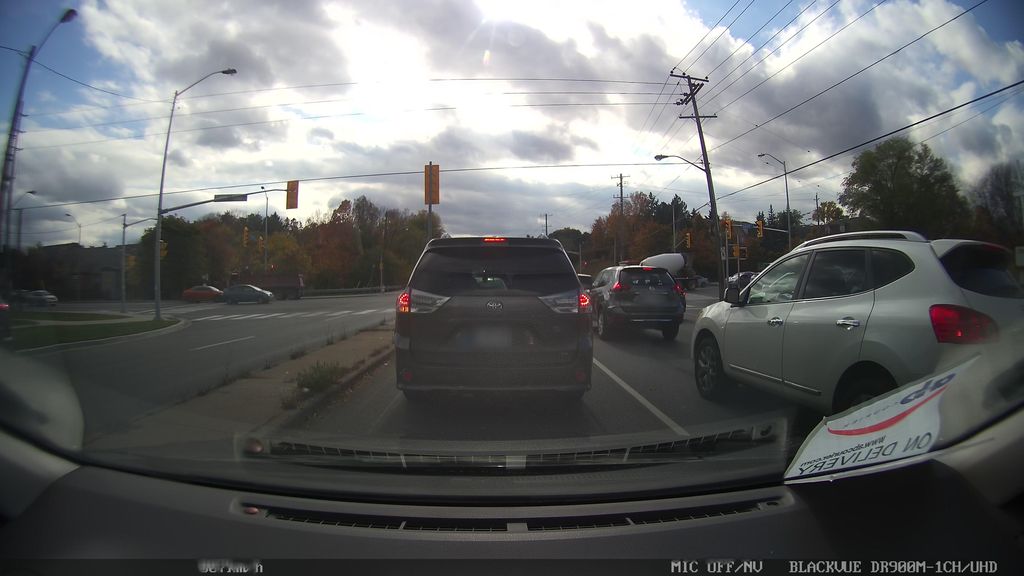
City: toronto